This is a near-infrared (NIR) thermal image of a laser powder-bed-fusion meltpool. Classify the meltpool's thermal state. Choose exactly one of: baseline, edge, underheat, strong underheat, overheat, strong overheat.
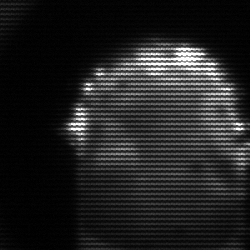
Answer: baseline